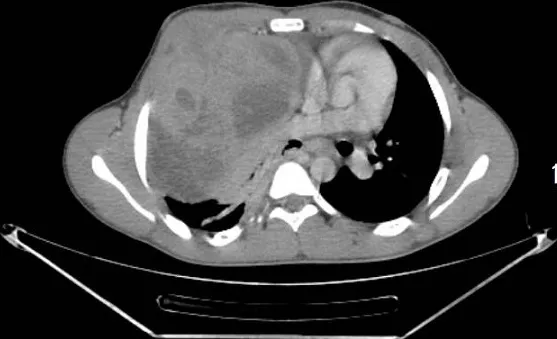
Contrast-enhanced chest CT showing a heterogenous mass in the right lung with infiltration of the soft parts of the chest wall.
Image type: radiology (ct)